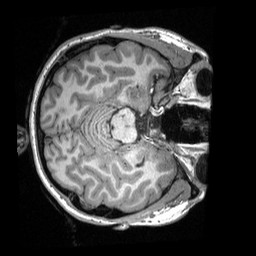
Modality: T1w
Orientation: axial
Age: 22
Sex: female
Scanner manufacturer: siemens
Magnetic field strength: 3 T
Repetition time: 2.3 s
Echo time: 0.00308 s